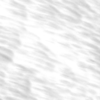
Label: not_dusty